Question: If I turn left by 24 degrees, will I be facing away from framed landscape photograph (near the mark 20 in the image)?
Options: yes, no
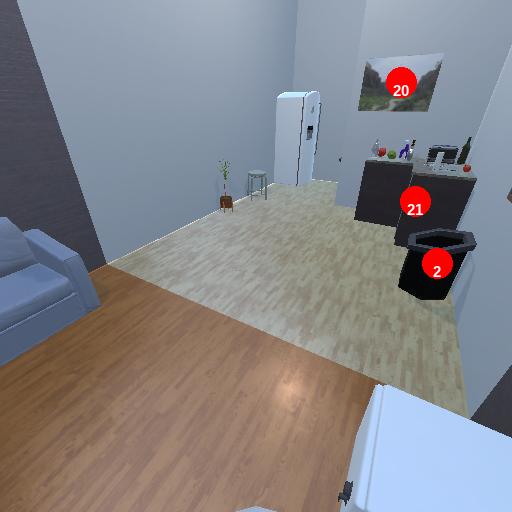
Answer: yes